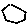
Label: hexagon